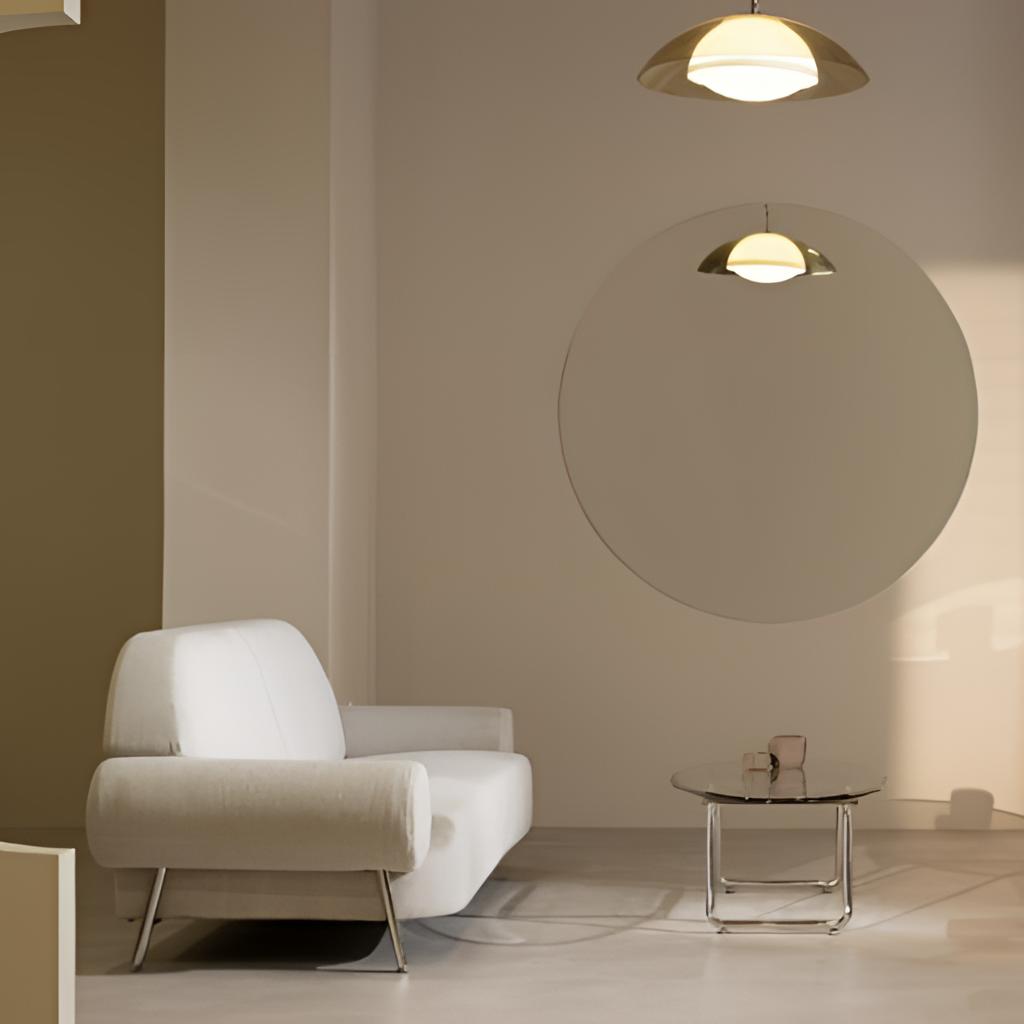
white fabric sofa, living room, contemporary, paint wallpaper, with solid pattern, wood flooring, with plank pattern